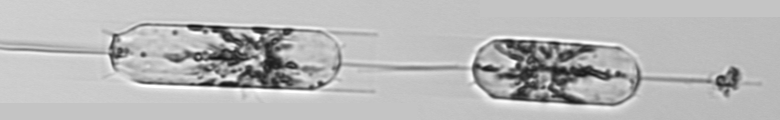
Label: Ditylum_brightwellii